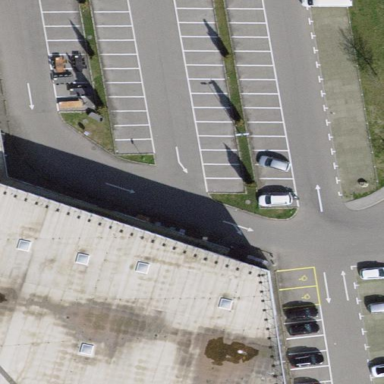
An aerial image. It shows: Parking area with surface.